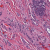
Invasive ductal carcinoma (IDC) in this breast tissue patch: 1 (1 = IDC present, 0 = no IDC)